Question: Is King Pass+ free?
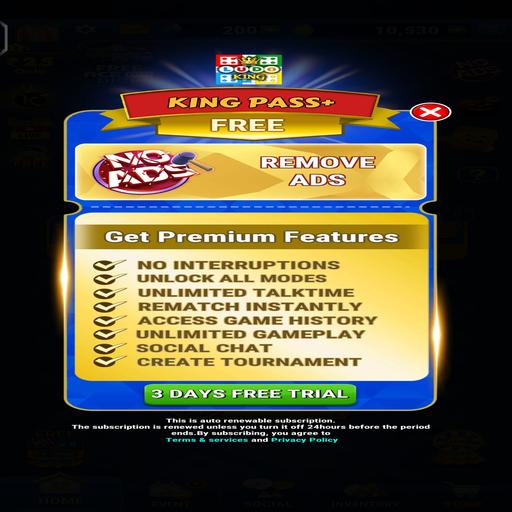
Answer: Yes